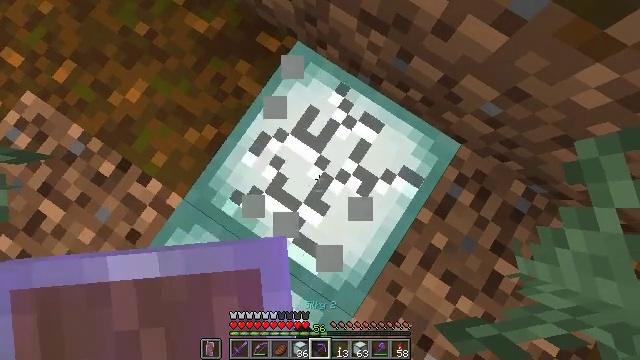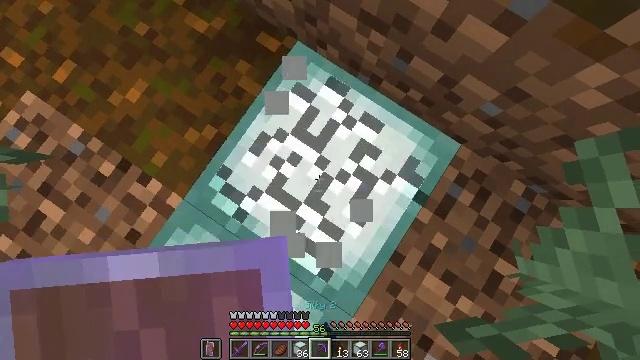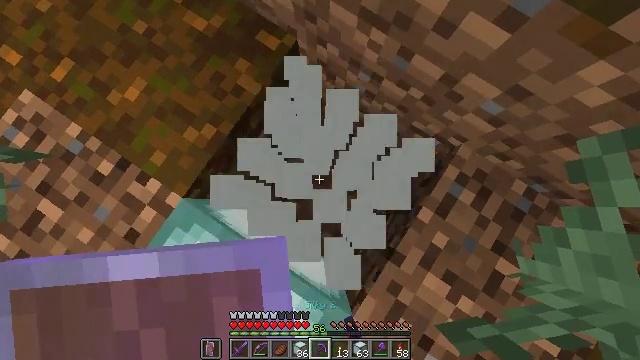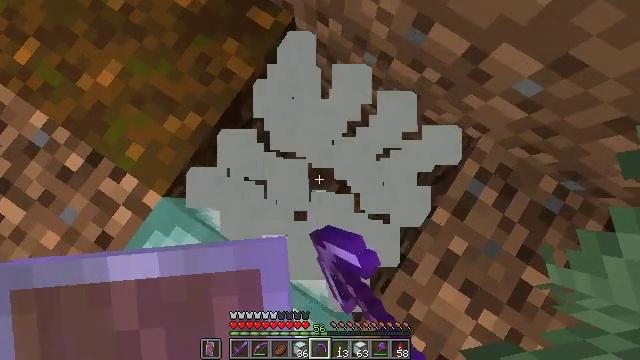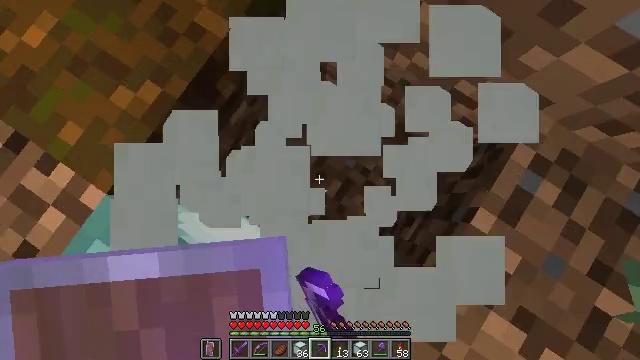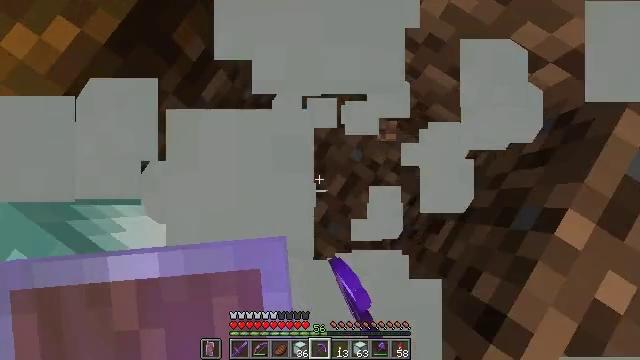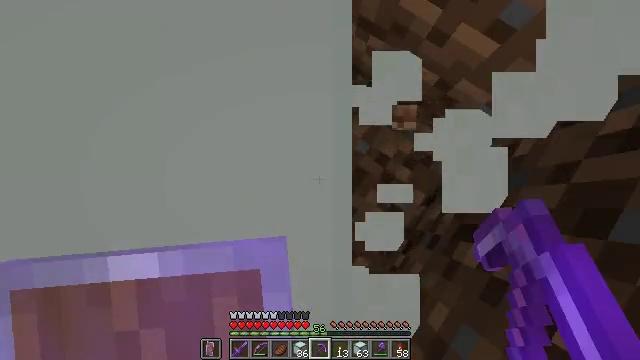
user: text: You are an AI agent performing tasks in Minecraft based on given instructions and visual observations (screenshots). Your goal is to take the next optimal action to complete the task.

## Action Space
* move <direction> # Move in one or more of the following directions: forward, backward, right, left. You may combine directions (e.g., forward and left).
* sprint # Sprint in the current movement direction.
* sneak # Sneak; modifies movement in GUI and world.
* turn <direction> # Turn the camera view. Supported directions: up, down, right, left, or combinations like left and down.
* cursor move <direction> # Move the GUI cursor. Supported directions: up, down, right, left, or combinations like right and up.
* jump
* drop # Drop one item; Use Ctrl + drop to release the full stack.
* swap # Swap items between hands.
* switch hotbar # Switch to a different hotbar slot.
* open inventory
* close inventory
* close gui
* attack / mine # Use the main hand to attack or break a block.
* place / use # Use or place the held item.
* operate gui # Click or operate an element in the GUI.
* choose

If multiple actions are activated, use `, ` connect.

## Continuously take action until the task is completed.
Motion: motion action
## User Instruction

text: Harvest the sea lantern from its structure.
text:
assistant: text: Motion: sneak, attack / mine
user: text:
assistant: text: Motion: sneak, attack / mine
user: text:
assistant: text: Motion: sneak, attack / mine
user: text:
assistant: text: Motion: sneak, attack / mine
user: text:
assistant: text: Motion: sneak, attack / mine
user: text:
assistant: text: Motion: sneak, attack / mine
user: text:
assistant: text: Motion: sneak, attack / mine